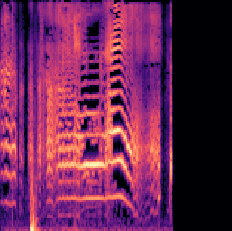
Sound class: Baby cry